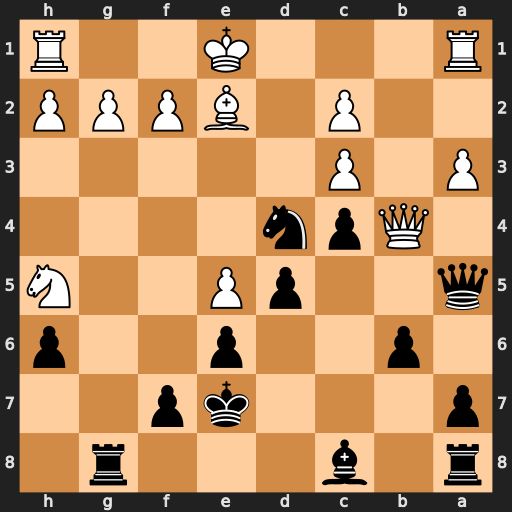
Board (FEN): r1b3r1/p3kp2/1p2p2p/q2pP2N/1Qpn4/P1P5/2P1BPPP/R3K2R
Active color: b
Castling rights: KQ
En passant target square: -
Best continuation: Qxb4 axb4 Nxc2+ Kd2 Nxa1